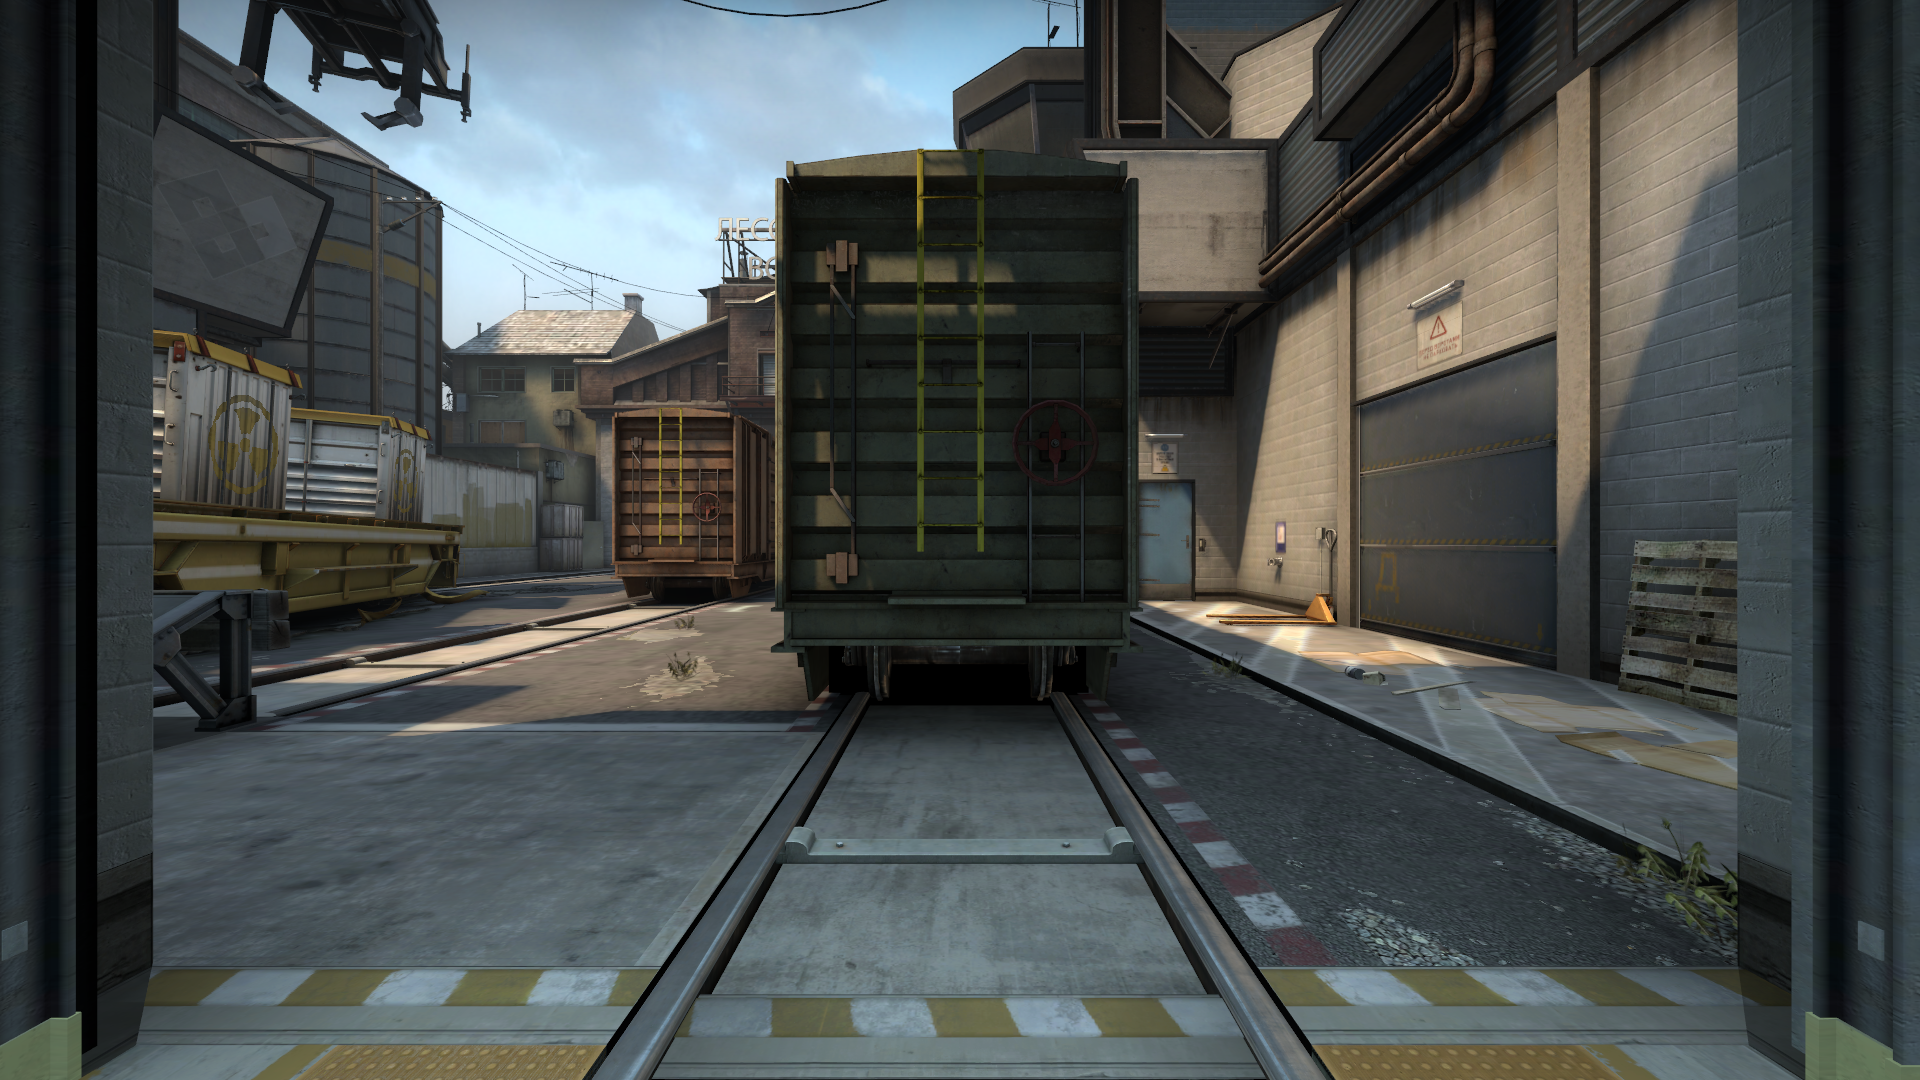
Map: de_train